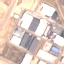
Land use / land cover: Industrial